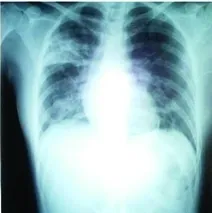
Chest radiographs of index patient with severe acute respiratory syndrome (SARS). Day 15.
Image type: radiology (x_ray)